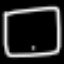
Label: square